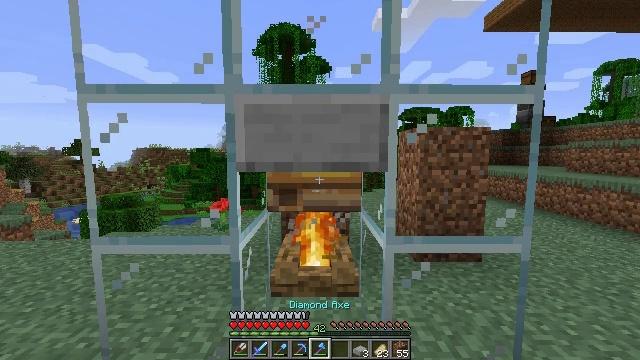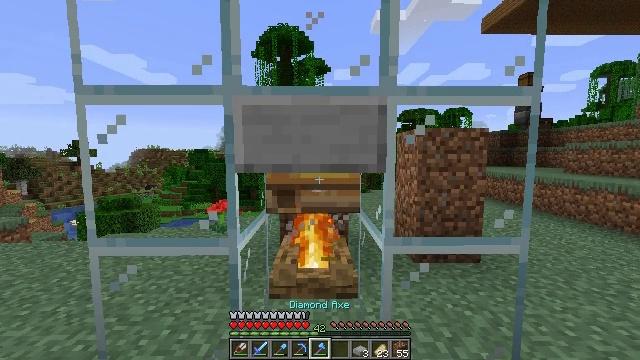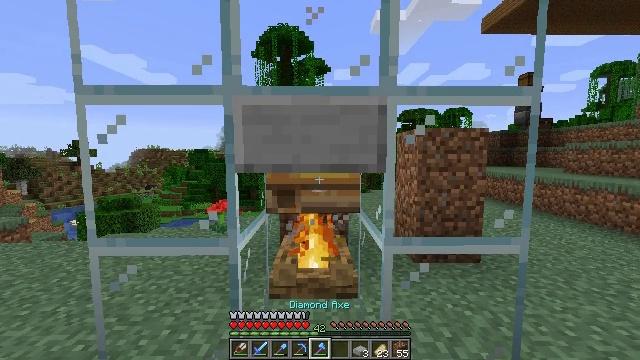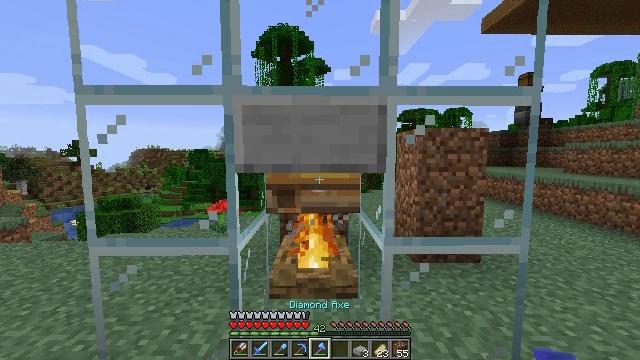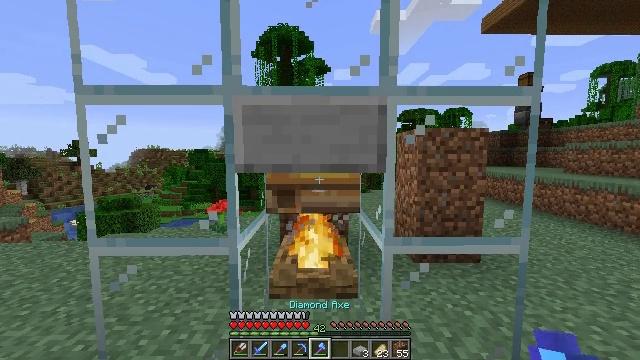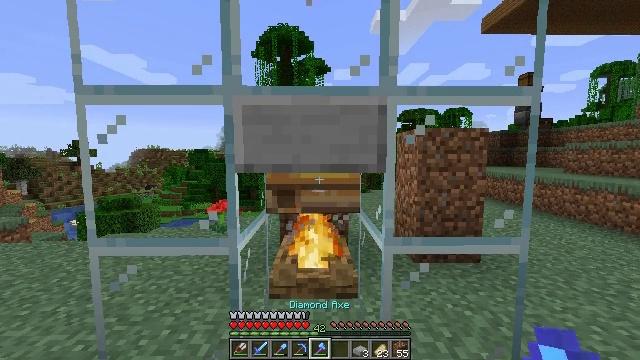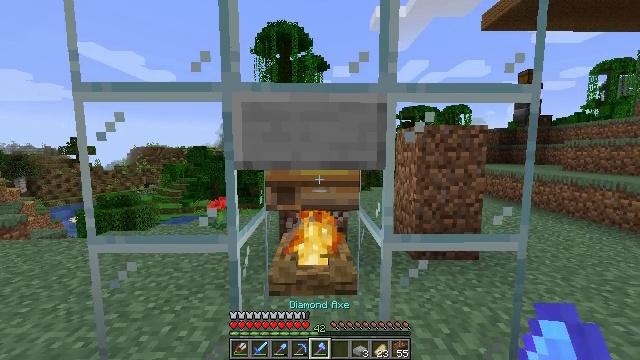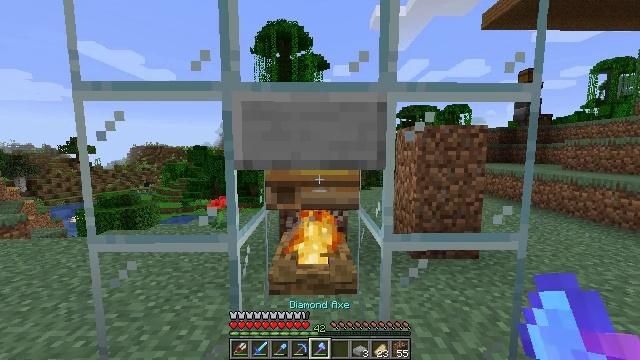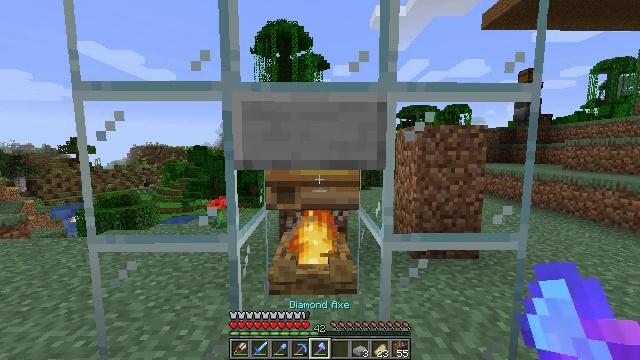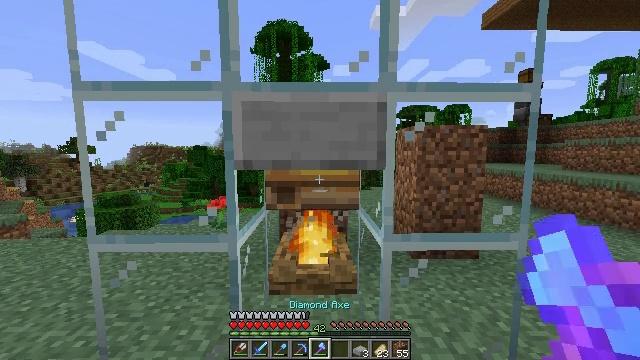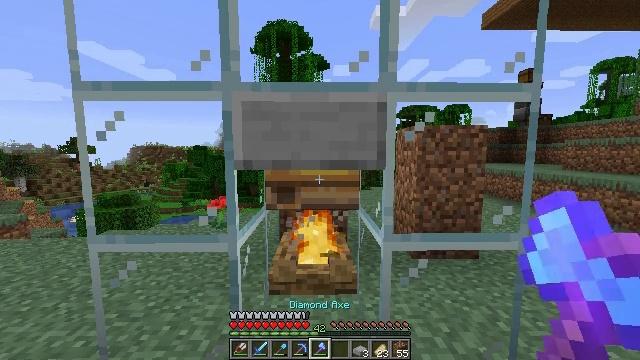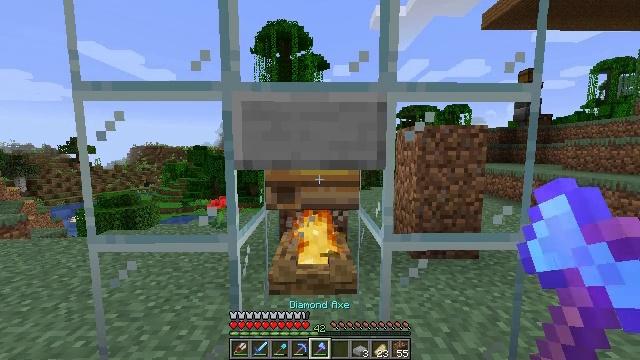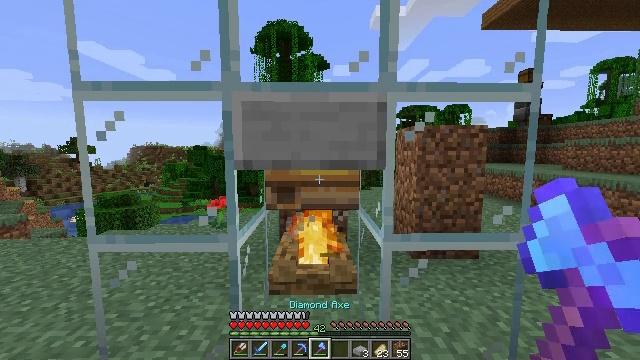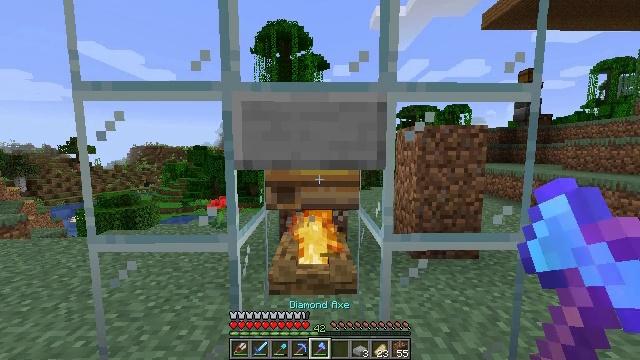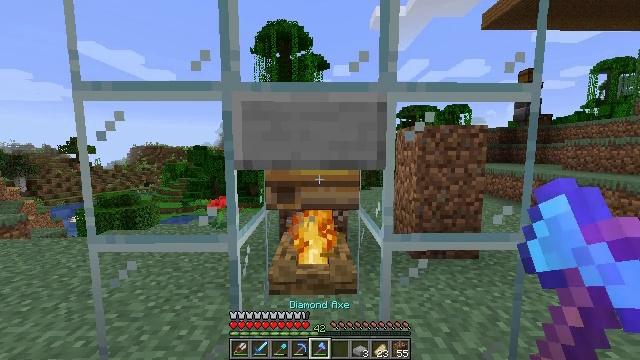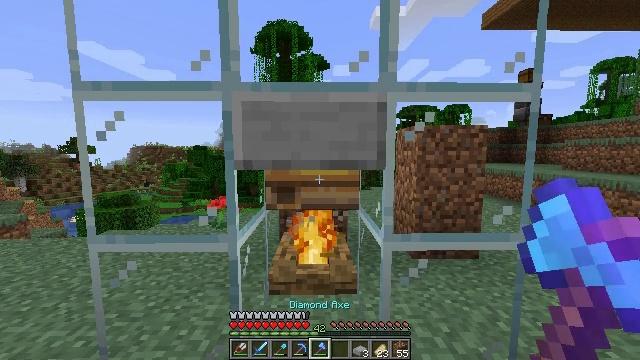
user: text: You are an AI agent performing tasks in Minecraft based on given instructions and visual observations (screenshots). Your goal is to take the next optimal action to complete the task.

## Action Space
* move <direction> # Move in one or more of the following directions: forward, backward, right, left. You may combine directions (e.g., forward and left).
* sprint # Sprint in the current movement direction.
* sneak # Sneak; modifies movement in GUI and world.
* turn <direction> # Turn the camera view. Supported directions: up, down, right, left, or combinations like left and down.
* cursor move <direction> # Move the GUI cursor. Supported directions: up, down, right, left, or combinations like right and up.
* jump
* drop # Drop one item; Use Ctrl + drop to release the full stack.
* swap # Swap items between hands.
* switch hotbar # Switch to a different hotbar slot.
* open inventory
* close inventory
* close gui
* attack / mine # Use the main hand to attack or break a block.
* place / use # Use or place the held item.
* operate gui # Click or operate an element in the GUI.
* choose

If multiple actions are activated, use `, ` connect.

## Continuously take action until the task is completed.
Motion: motion action
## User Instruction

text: Destroy the bee nest.
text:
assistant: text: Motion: no_op
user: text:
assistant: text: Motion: no_op
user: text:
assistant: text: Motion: no_op
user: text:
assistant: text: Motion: no_op
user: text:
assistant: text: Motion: no_op
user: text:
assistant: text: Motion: no_op
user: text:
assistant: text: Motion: no_op
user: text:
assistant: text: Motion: no_op
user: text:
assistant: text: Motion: no_op
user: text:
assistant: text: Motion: no_op
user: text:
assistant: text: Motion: no_op
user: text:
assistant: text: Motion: no_op
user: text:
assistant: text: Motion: no_op
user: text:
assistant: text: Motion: no_op
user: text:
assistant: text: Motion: no_op
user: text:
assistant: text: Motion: no_op
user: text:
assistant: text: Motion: no_op
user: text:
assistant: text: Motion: no_op
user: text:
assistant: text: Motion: no_op
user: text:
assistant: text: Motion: no_op
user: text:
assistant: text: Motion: no_op
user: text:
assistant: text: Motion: no_op
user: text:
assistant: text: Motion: no_op
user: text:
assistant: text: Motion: no_op
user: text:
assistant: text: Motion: no_op
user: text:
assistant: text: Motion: no_op
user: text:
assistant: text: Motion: no_op
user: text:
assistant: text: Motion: no_op
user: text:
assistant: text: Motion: no_op
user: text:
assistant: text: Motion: no_op